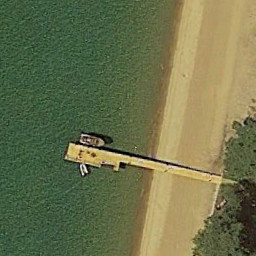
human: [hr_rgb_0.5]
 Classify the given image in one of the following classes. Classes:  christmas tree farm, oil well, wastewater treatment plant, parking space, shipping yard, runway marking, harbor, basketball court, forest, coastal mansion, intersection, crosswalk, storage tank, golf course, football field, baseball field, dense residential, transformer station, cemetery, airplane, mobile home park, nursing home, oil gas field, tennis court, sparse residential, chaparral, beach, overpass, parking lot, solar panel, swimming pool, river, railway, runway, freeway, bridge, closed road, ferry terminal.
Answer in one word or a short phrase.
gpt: ferry terminal